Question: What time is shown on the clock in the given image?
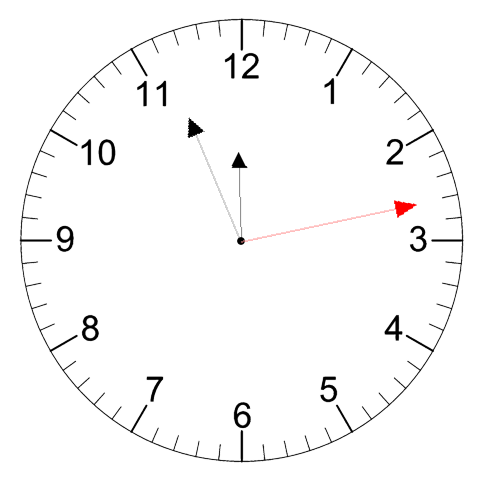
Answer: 11:56:13